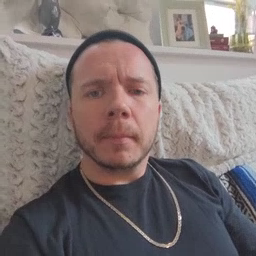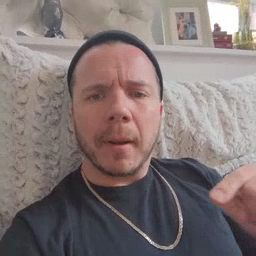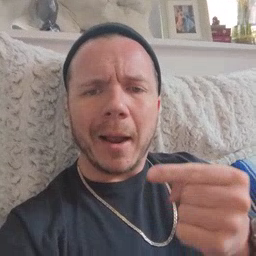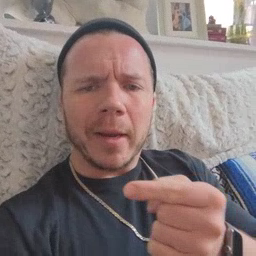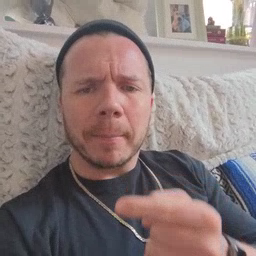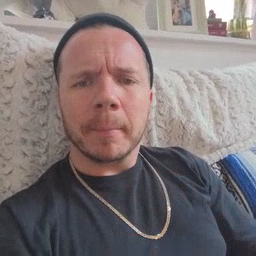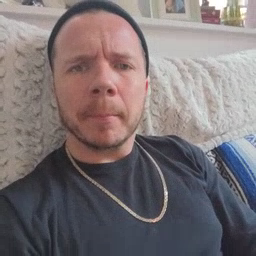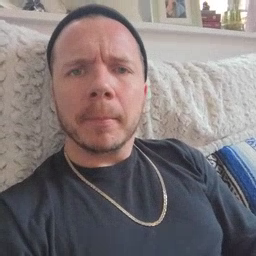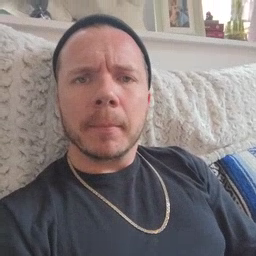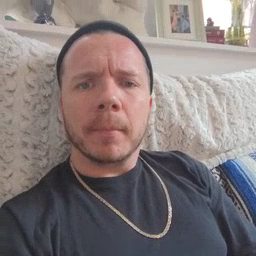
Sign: owie